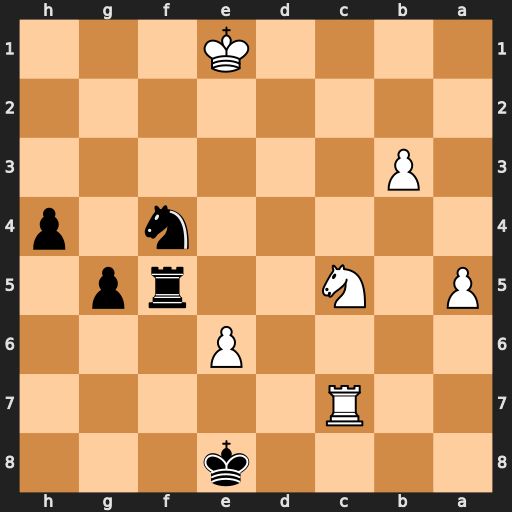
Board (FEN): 4k3/2R5/4P3/P1N2rp1/5n1p/1P6/8/4K3
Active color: b
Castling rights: -
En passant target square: -
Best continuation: Rxc5 Rxc5 Nd3+ Kf1 Nxc5